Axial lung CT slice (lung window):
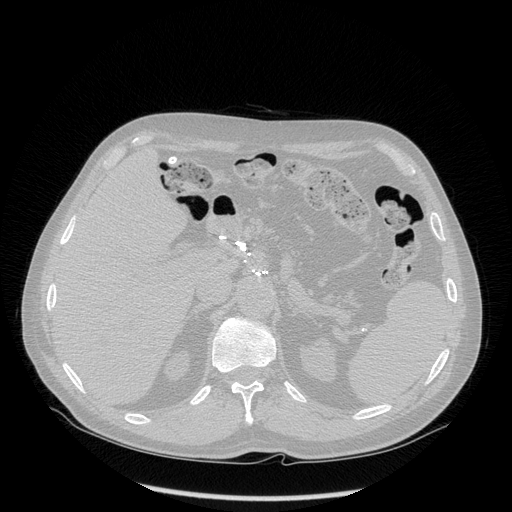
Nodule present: no